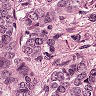
Metastatic tissue present: yes